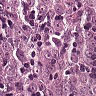
Metastatic tissue present: yes